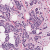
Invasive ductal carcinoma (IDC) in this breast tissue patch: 1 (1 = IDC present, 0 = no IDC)